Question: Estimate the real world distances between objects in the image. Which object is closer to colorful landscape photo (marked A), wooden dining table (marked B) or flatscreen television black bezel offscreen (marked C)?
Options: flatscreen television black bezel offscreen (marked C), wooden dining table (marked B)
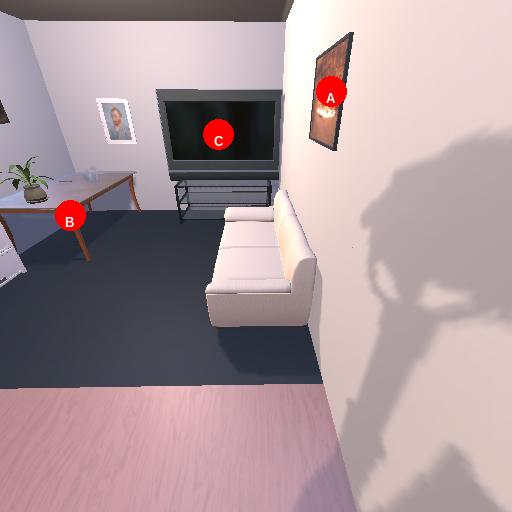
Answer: flatscreen television black bezel offscreen (marked C)